The plot is a Morlet-wavelet scalogram of a rotor-rig vibration measurement. Diagnose the rotating machine from this image, choosing from: normal, misalignment, unbalance, looseness.
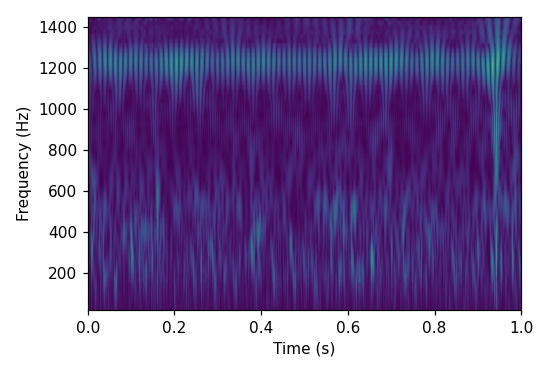
Answer: misalignment